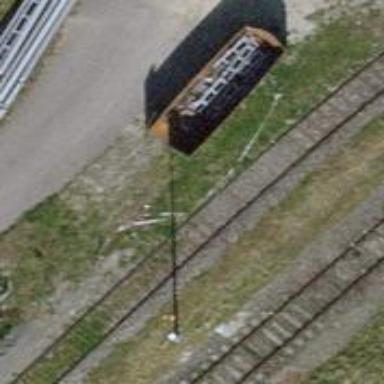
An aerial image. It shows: Single track railway in yard.